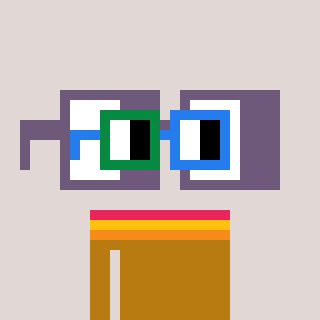
a pixel art character with square green and blue glasses, a glasses-shaped head and a gold-colored body on a warm background